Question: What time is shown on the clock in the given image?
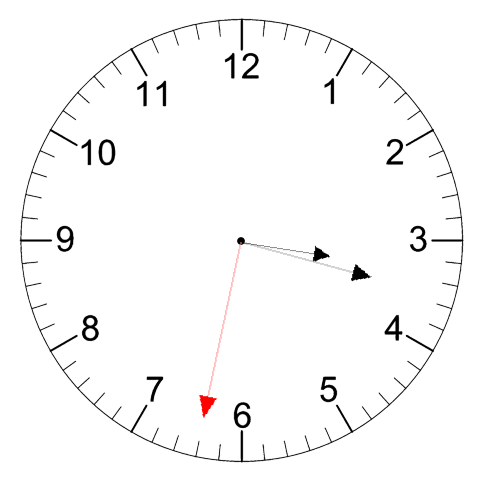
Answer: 03:17:32